Question: In a datagrid, when a row is already selected and if you wish to select the consecutive rows by dragging it does not work in the below scenario.

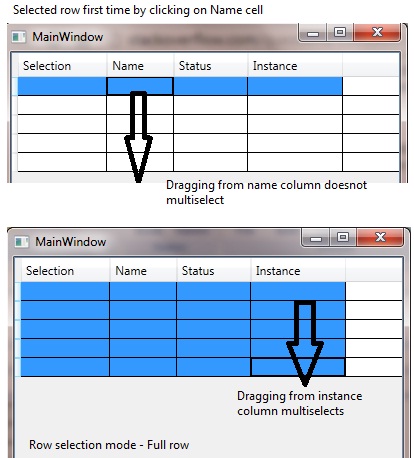
Answer: The problem is focus. While the selection in fact the row, remember that each cell is a visual object and can be 'focus'ed. 'DataGrid' has handlers behind the scenes that change the selection based on which cell currently has focus; for what you're doing, there's nothing wrong with that except when you want to use mouse drag for multi select. So you have to remove the focus from the clicked cell immediately after the first cell is clicked and the 'DataGrid''s selection has changed. What worked for me is changing the focus to the 'DataGrid' itself.
In the XAML:
'''
<DataGrid x:Name="DataGridTopics" Grid.Row="0" Grid.Column="1" AutoGenerateColumns="False" SelectionChanged="datagridTopic_SelectionChanged" IsReadOnly="True" VerticalAlignment="Top" MouseLeftButtonDown="DataGridTopics_MouseLeftButtonDown" CurrentCellChanged="DataGrid_CurrentCellChanged">
<DataGrid.Columns>
<DataGridTextColumn Header="Topics" CanUserSort="False" CanUserResize="False" CanUserReorder="False" Width="*" Binding="{Binding Text}" />
</DataGrid.Columns>
</DataGrid>
'''
Code behind:
'''
private void DataGrid_CurrentCellChanged(object sender, EventArgs e)
{
var dg = (DataGrid)sender;
dg.Focus();
}
'''